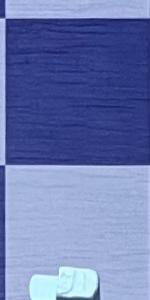
Label: Empty